Field crop: maize
Growth stage: 2
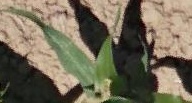
Species: maize